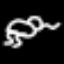
Label: frog